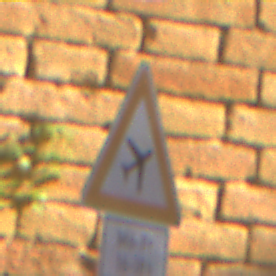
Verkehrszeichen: FlugbetriebLinks
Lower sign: ZeitangabenMitBeschraenkungAufWochentage2
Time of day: MorningAfternoon
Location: Outdoor (Urban)
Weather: Clear
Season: NotSpecified
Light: Natural